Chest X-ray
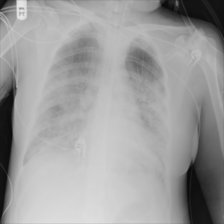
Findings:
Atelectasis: negative
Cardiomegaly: negative
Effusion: negative
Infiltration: negative
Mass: negative
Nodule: negative
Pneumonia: negative
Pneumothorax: negative
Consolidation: negative
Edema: negative
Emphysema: negative
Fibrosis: negative
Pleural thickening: negative
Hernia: negative